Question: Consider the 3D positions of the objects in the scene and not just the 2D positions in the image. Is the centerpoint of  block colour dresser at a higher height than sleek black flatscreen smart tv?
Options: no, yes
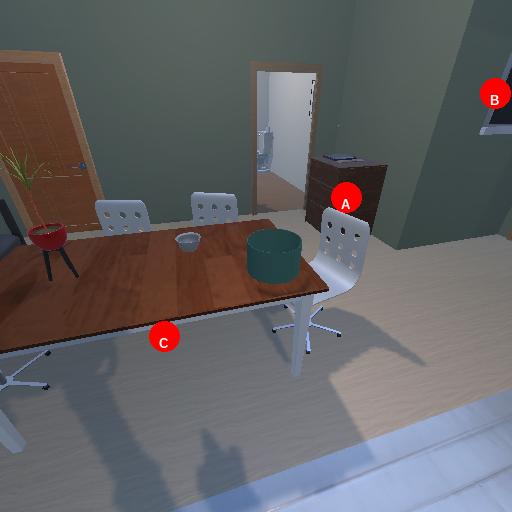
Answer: no